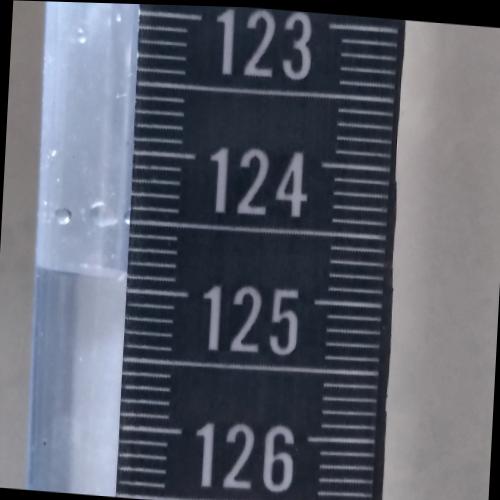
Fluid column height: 124.9 cm